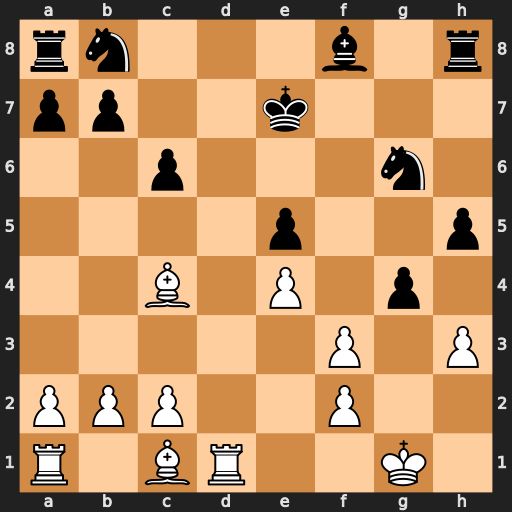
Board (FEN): rn3b1r/pp2k3/2p3n1/4p2p/2B1P1p1/5P1P/PPP2P2/R1BR2K1
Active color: w
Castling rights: -
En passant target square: -
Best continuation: Bg5+ Ke8 Rd8#